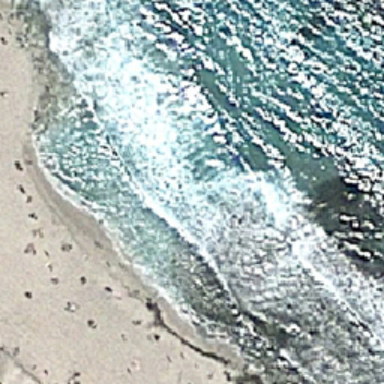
Near the yellow beach there is a green ocean and white waves .